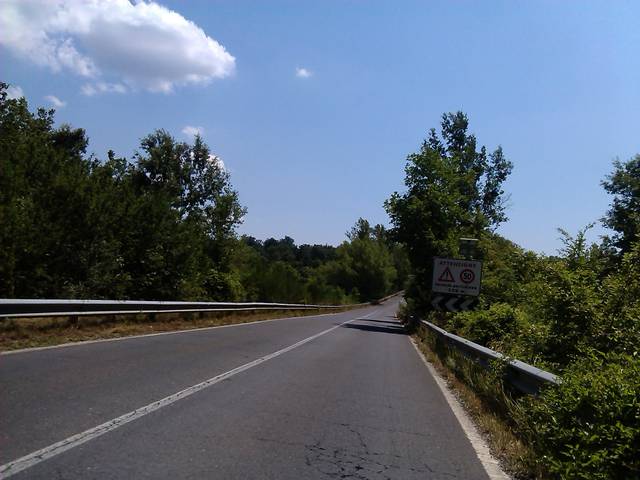
Region: Italy
Coordinates: 42.467, 12.251